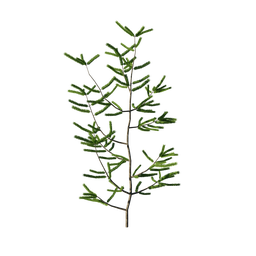
Label: nature